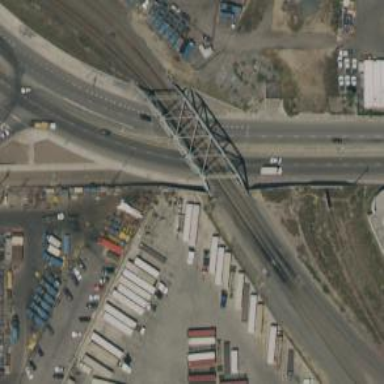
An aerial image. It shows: Bridge over railway line.